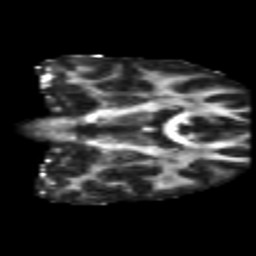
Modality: FA
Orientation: coronal
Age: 43
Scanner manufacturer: philips
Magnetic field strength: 3 T
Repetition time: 8.6 s
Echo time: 0.127 s